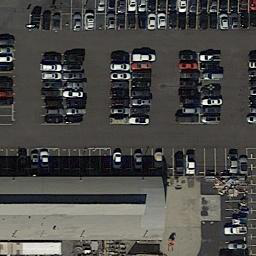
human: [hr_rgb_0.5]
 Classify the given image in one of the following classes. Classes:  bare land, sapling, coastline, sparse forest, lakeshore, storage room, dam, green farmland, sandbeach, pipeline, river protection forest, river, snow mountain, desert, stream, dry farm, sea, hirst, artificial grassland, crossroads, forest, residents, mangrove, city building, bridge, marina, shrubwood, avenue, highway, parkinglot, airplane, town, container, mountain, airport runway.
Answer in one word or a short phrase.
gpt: parkinglot